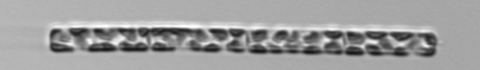
Label: Dactyliosolen_fragilissimus